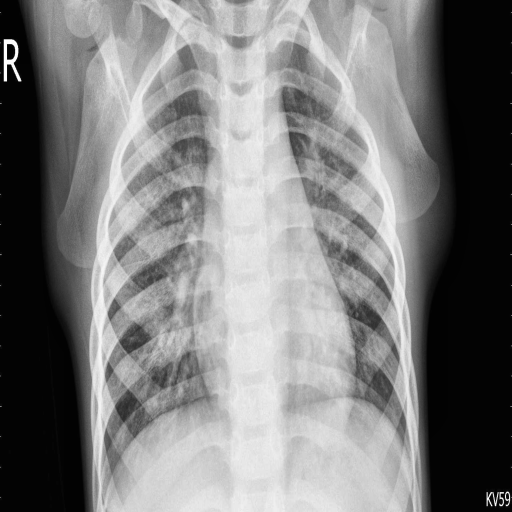
Finding: PNEUMONIA